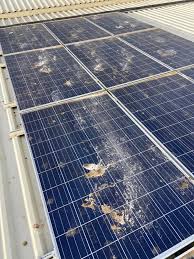
Label: Bird-drop